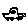
Label: car